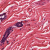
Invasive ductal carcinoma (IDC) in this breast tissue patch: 0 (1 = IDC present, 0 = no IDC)